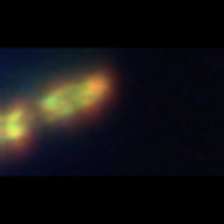
Taxon: Chaetoceros
Group: Diatoms